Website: crate-barrel
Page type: billing-address
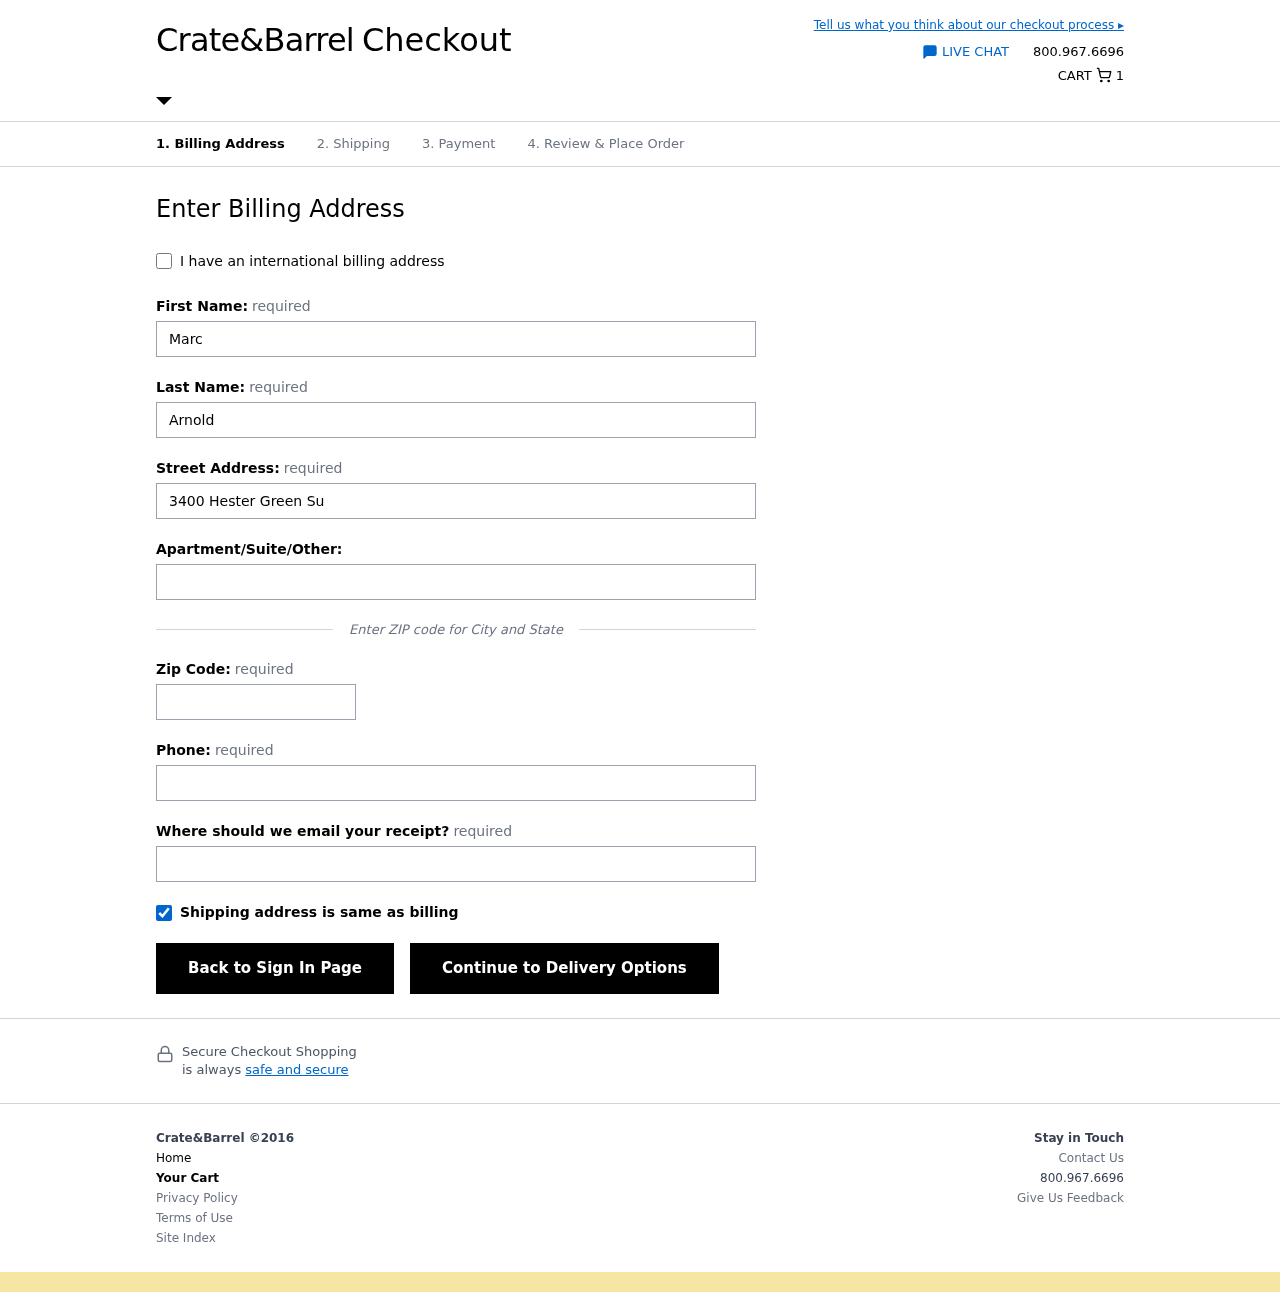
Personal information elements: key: PII_EMAIL
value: marnold@gmail.com
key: PII_FIRSTNAME
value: Marc
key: PII_LASTNAME
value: Arnold
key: PII_PHONE
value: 7629443804
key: PII_POSTCODE
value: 86339
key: PII_STREET
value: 3400 Hester Green Suite 224
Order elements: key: ORDER_NUM_ITEMS
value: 1